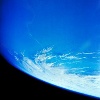
Label: water